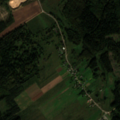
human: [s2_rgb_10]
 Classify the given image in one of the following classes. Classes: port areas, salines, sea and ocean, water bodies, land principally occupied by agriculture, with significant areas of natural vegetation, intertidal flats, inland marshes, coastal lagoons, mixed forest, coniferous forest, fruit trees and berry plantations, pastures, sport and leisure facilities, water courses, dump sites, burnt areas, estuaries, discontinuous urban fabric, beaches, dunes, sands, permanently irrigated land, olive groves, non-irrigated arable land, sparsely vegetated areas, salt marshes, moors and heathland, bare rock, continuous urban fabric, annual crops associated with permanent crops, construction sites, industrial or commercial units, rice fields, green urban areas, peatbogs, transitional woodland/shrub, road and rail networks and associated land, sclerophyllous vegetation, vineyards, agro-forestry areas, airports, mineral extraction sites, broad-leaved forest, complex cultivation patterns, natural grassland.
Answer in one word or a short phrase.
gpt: mineral extraction sites, non-irrigated arable land, complex cultivation patterns, land principally occupied by agriculture, with significant areas of natural vegetation, coniferous forest, mixed forest, transitional woodland/shrub